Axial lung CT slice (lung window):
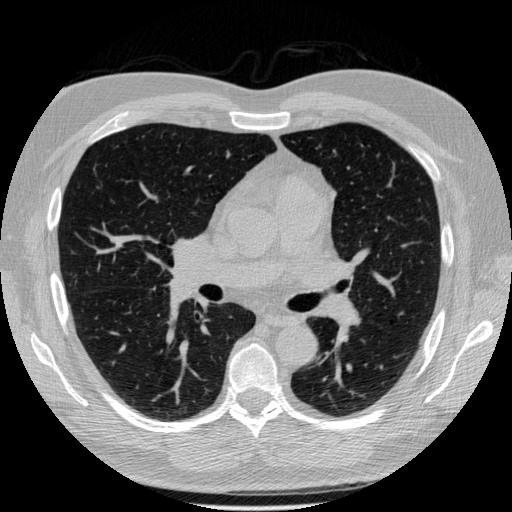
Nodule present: no